Question: I'm building an AlertDialog that contains a custom View like so:
'''
@Override
protected Dialog onCreateDialog(int id) {
switch (id) {
case DIALOG_INTRO:
// setup the dialog
AlertDialog.Builder builder = new AlertDialog.Builder(this);
View inflatedLayout = ((LayoutInflater) getSystemService(LAYOUT_INFLATER_SERVICE)).inflate(R.layout.intro, null);
builder.setView(inflatedLayout);
// return the dialog
return builder.create();
}
return super.onCreateDialog(id);
}
'''
And the layout XML:
'''
<?xml version="1.0" encoding="utf-8"?>
<ScrollView xmlns:android="http://schemas.android.com/apk/res/android"
android:layout_width="match_parent"
android:layout_height="match_parent"
android:background="#000000">
<TableLayout
android:layout_height="match_parent"
android:layout_width="match_parent"
android:stretchColumns="2"
android:shrinkColumns="1">
<TableRow>
<TextView
android:id="@+id/intro_TextView_title"
android:layout_height="wrap_content"
android:layout_span="2"
android:gravity="center"
android:text="@string/intro_title"
android:textSize="22sp"
android:textColor="#FFFFFF" />
</TableRow>
<TableRow
android:layout_marginTop="20dip" >
<ImageView
android:layout_height="wrap_content"
android:layout_width="wrap_content"
android:layout_marginLeft="25dip"
android:layout_marginRight="25dip"
android:paddingTop="2dip"
android:src="@drawable/intro_add" />
<TextView
android:id="@+id/intro_TextView_add"
android:layout_width="wrap_content"
android:layout_height="wrap_content"
android:layout_marginRight="20dip"
android:text="@string/intro_add"
android:textColor="#FFFFFF" />
</TableRow>
<!-- ... -->
</TableLayout>
</ScrollView>
'''
That gives me a dialog that looks something like this (details blurred, sorry):

The problem is that big gap at the top (above the dialog). Is there anything I can do to either get rid of it or make the bottom have a similar gap?
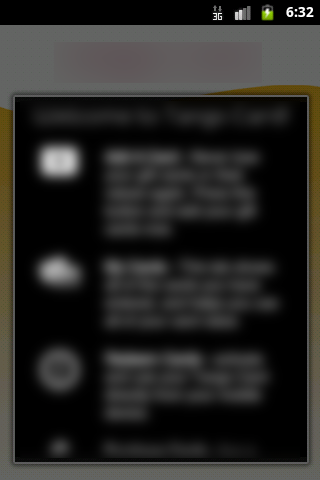
Answer: Turns out it's a bug (kinda). You have to just implement your own Dialog to make it work right.